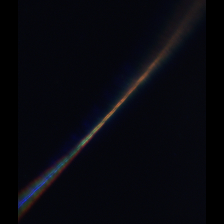
Taxon: Psuedo-nitzschia
Group: Diatoms